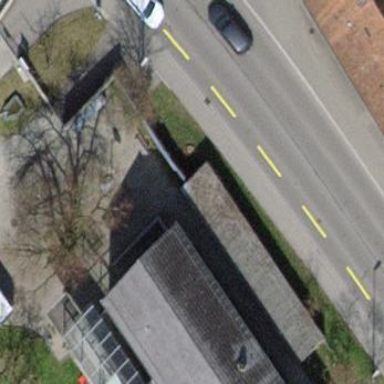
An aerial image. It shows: View of roof of building.